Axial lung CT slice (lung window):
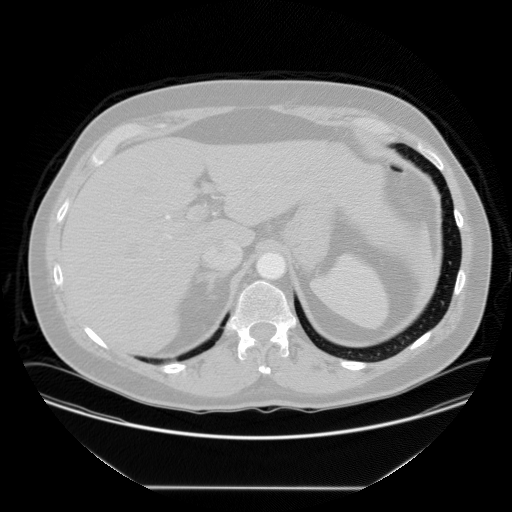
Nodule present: no